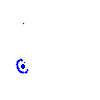
Particle: electron